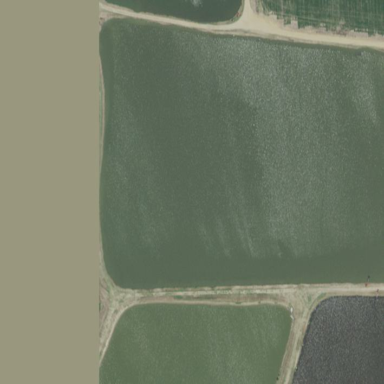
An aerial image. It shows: Aquaculture pond surrounded by natural water.